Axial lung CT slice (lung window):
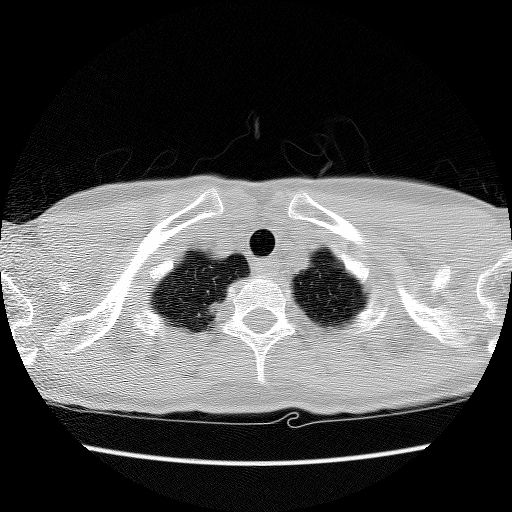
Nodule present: no